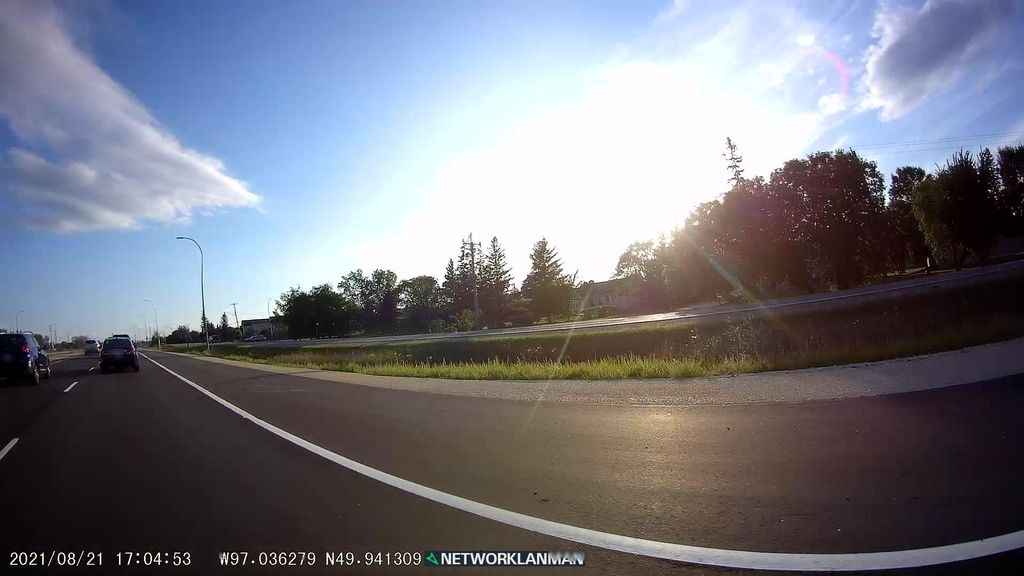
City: winnipeg